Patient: sex F, age 62
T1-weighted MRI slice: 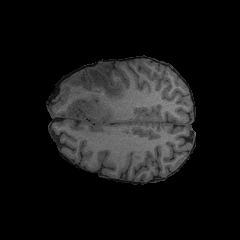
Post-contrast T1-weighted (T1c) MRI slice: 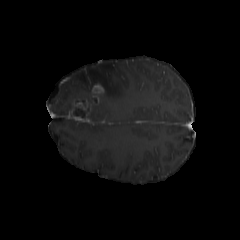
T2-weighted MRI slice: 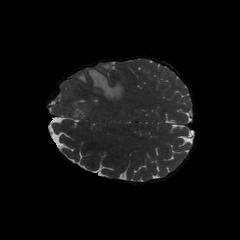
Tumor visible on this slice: yes
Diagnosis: Glioblastoma, IDH-wildtype
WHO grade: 4